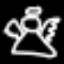
Label: angel